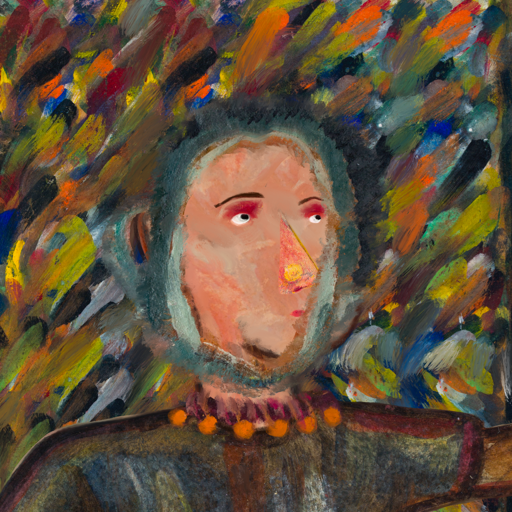
Background: An_Impression, Head And Neck Side: Roy_Bahadur, Face Side: Irani, Bust: Mosgoul, Hair Side: Boggyland, Head Accessory: Blank, Second Necklace: Blank, Necklace: Doll, Baby: Blank